Question: 1. Hello I have to program a python function to solve Lorenz differential equations using Runge-Kutta 2cond grade

sigma=10, r=28 and b=8/3
with initial conditions (x,y,z)=(0,1,0)
this is the code i wrote, but it throws me an error saying overflow encountered in 'double_scalars',
and I don't see what is wrong with the program
'''
from pylab import *
def runge_4(r0,a,b,n,f1,f2,f3):
def f(r,t):
x=r[0]
y=r[1]
z=r[2]
fx=f1(x,y,z,t)
fy=f2(x,y,z,t)
fz=f3(x,y,z,t)
return array([fx,fy,fz],float)
h=(b-a)/n
lista_t=arange(a,b,h)
print(lista_t)
X,Y,Z=[],[],[]
for t in lista_t:
k1=h*f(r0,t)
print("k1=",k1)
k2=h*f(r0+0.5*k1,t+0.5*h)
print("k2=",k2)
k3=h*f(r0+0.5*k2,t+0.5*h)
print("k3=",k3)
k4=h*f(r0+k3,t+h)
print("k4=",k4)
r0+=(k1+2*k2+2*k3+k4)/float(6)
print(r0)
X.append(r0[0])
Y.append(r0[1])
Z.append(r0[2])
return array([X,Y,Z])
def f1(x,y,z,t):
return 10*(y-x)
def f2(x,y,z,t):
return 28*x-y-x*z
def f3(x,y,z,t):
return x*y-(8.0/3.0)*z
#and I run it
r0=[1,1,1]
runge_4(r0,1,50,20,f1,f2,f3)
'''
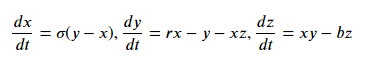
Answer: Solving differential equations numerically can be challenging. If you choose too high step sizes, the solution will accumulate high errors and can even become unstable, as in your case.
Either you should drastically reduce the step size ('h') or just use the adaptive Runge Kutta method provided by 'scipy':
'''
from numpy import array, linspace
from scipy.integrate import solve_ivp
import pylab
from mpl_toolkits import mplot3d
def func(t, r):
x, y, z = r
fx = 10 * (y - x)
fy = 28 * x - y - x * z
fz = x * y - (8.0 / 3.0) * z
return array([fx, fy, fz], float)
# and I run it
r0 = [0, 1, 0]
sol = solve_ivp(func, [0, 50], r0, t_eval=linspace(0, 50, 5000))
# and plot it
fig = pylab.figure()
ax = pylab.axes(projection="3d")
ax.plot3D(sol.y[0,:], sol.y[1,:], sol.y[2,:], 'blue')
pylab.show()
'''
This solver uses 4th and 5th order Runge Kutta combination and controls the deviation between them by adapting the step size. See more usage documentation here: <URL>
<URL>